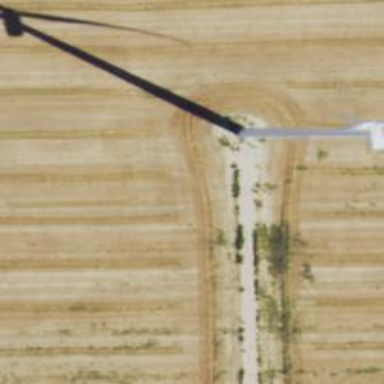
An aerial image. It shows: Road leading to wind farm area designated for service vehicles.